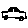
Label: car